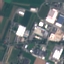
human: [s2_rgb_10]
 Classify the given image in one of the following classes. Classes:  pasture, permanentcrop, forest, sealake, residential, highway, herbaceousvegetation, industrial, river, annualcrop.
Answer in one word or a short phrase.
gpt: Industrial